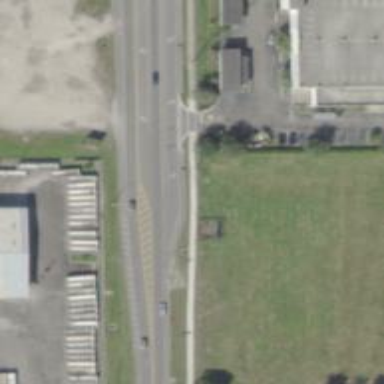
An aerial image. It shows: Secondary road with asphalt surface and sidewalk on the left side.